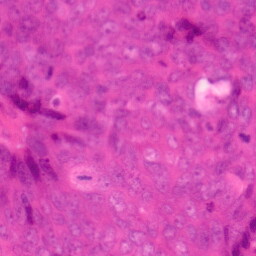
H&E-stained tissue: Colon